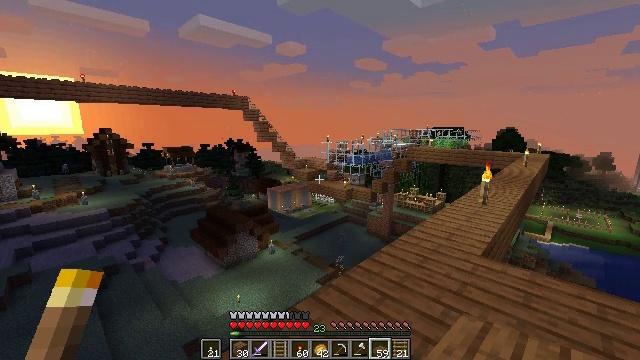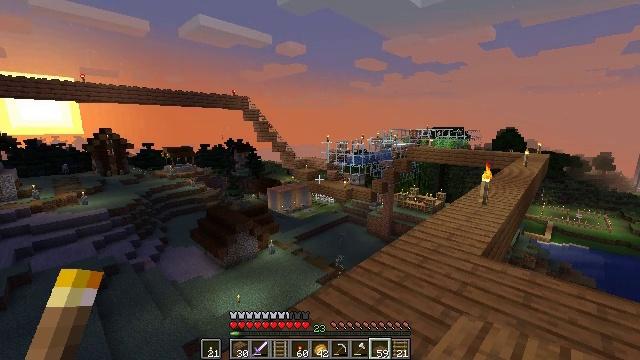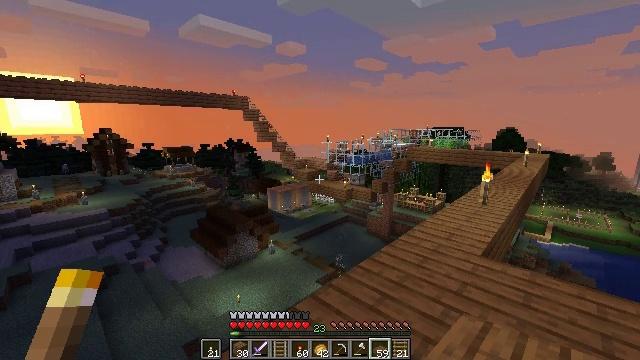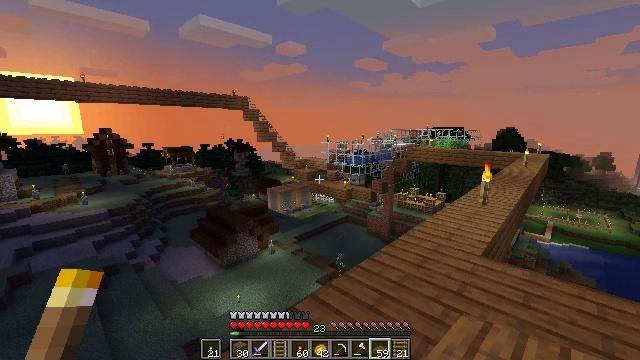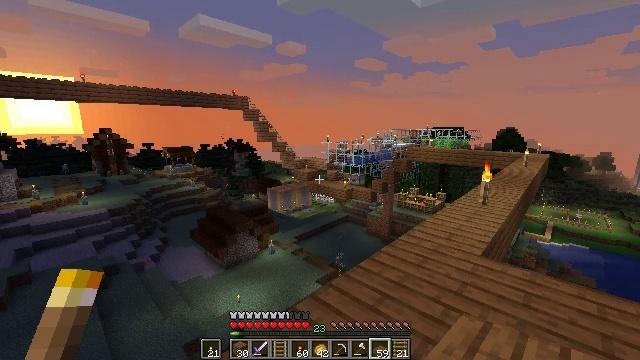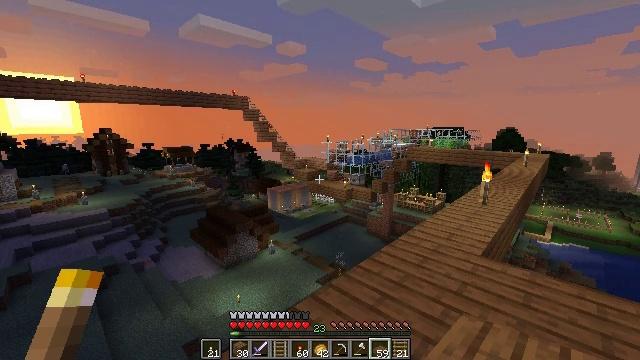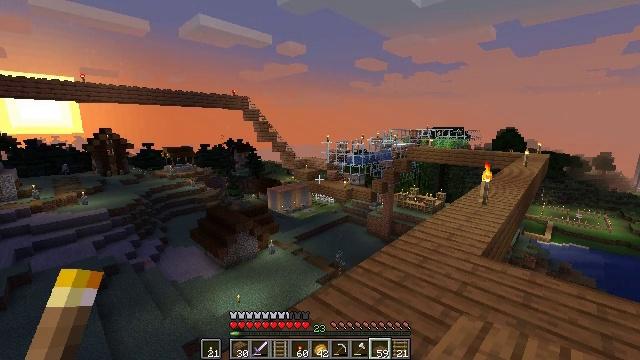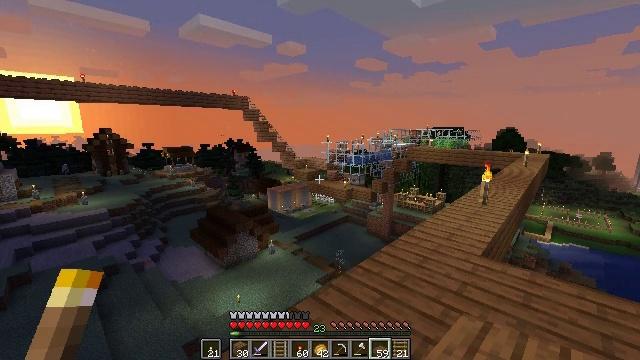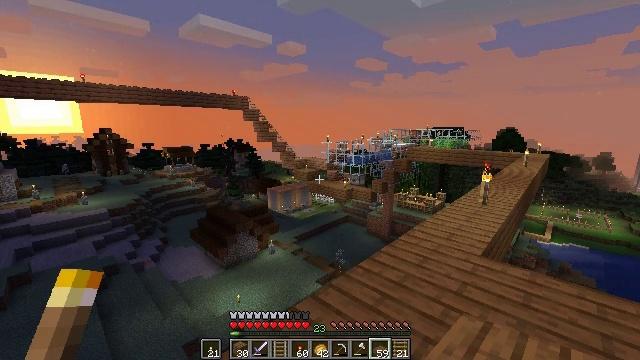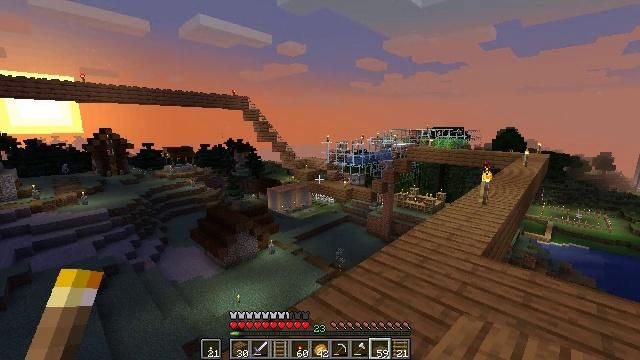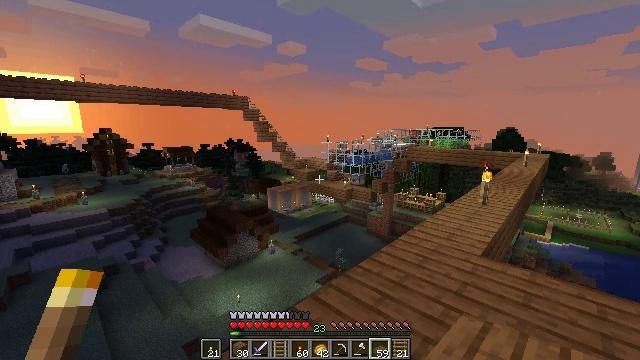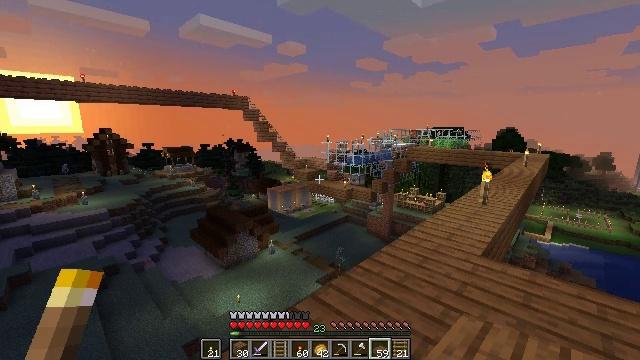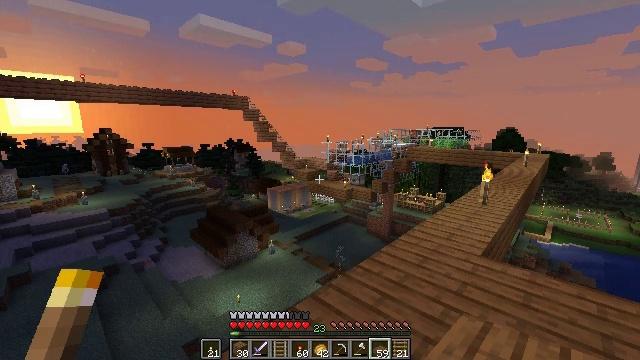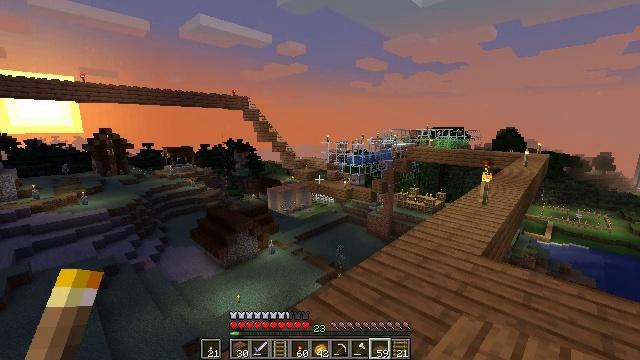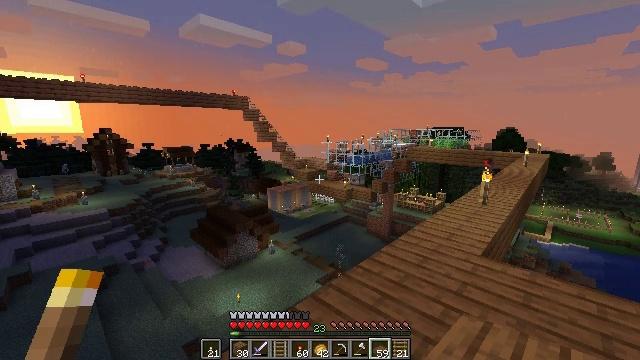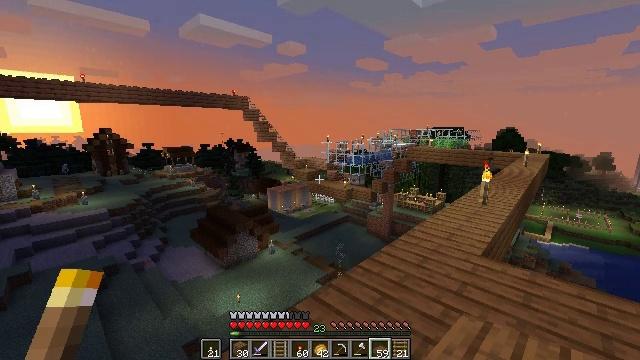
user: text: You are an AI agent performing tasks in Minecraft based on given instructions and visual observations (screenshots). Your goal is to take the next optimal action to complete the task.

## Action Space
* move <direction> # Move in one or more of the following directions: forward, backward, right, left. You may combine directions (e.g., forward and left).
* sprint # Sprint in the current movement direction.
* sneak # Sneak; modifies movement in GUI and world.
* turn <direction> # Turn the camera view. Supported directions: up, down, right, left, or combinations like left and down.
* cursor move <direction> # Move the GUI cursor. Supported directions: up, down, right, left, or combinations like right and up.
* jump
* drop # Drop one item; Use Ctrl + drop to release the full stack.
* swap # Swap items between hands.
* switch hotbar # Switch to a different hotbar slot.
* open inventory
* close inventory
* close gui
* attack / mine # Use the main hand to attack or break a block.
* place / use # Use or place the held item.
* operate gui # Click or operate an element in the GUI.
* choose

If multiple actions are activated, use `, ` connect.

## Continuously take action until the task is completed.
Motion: motion action
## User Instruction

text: Gather the rail for future use.
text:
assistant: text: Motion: no_op
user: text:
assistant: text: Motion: no_op
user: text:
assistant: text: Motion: no_op
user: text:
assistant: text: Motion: no_op
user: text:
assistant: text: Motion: no_op
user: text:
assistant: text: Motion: no_op
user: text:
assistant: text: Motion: no_op
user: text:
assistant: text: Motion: no_op
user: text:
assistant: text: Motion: no_op
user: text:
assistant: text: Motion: no_op
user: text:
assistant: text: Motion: no_op
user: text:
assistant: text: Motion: no_op
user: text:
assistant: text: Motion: no_op
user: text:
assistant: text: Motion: no_op
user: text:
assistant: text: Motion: no_op
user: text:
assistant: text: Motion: no_op
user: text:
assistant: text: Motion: no_op
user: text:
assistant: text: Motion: no_op
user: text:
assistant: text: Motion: no_op
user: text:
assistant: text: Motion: no_op
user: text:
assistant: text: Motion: no_op
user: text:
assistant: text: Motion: no_op
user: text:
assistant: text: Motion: no_op
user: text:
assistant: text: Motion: no_op
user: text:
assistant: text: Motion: no_op
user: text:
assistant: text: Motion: no_op
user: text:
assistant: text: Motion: no_op
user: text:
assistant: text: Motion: no_op
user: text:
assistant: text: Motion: no_op
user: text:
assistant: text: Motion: no_op